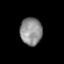
Tissue: prostate
Cell type: B cells
Senescence score: 0.3593
Nuclear area (px): 588
Mean DAPI intensity: 142.537